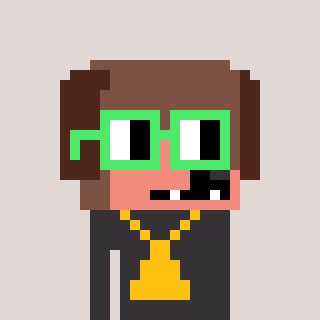
a pixel art character with square light green glasses, a dog-shaped head and a grayscale-colored body on a warm background